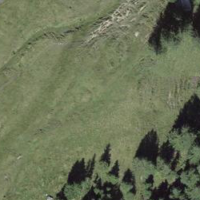
EUNIS habitat code: 26
Species observed at this site:
Macrothylacia rubi
Caltha palustris